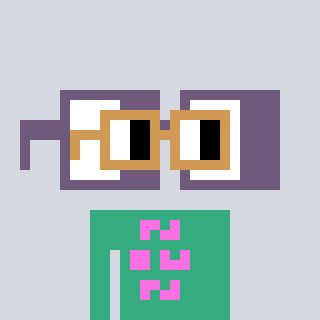
a pixel art character with square brown glasses, a glasses-shaped head and a teal-colored body on a cool background